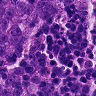
Metastatic tissue present: yes